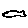
Label: fish